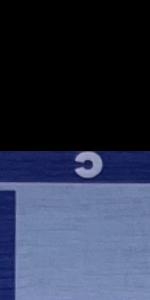
Label: Empty